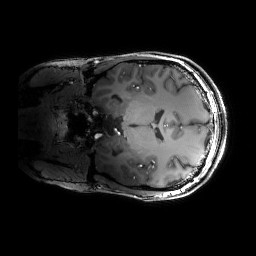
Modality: T1w
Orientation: coronal
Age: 28
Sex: female
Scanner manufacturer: siemens
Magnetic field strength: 6.98 T
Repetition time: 2.37 s
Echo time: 0.00231 s